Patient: sex M, age 47
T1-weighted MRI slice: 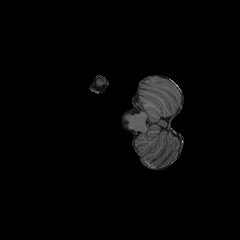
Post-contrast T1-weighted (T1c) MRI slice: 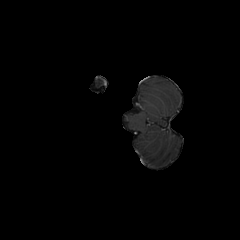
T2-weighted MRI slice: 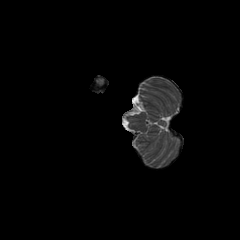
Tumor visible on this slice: no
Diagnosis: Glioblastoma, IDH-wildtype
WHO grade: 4